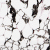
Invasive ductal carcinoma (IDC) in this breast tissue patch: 0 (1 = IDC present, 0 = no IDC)